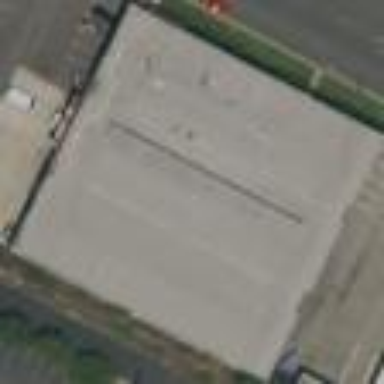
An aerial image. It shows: Warehouse.